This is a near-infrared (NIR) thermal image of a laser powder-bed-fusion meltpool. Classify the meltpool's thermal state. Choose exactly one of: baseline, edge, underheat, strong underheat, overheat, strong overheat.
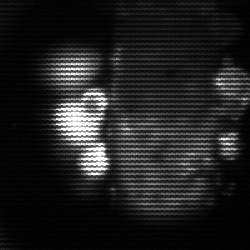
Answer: strong underheat